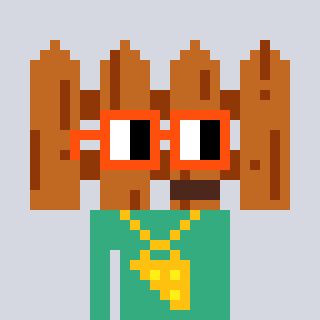
a pixel art character with square orange glasses, a fence-shaped head and a teal-colored body on a cool background